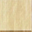
Piece: xx